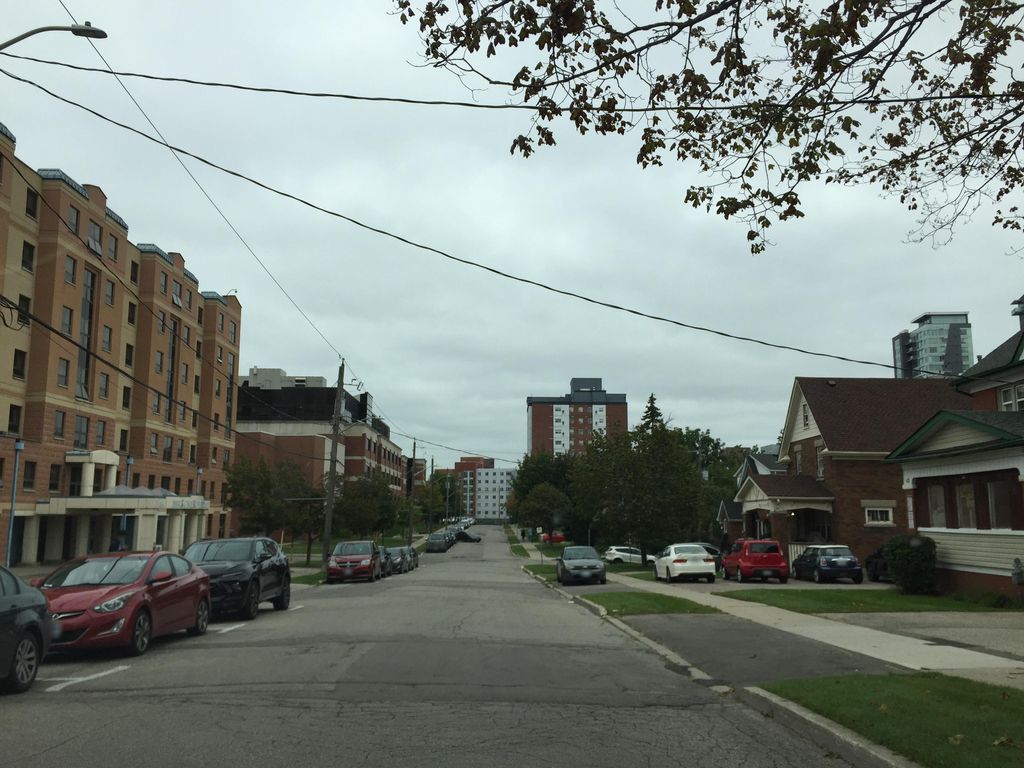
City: kitchener-waterloo